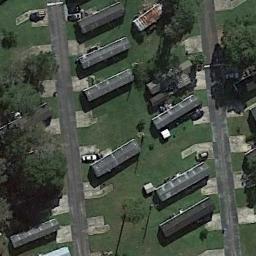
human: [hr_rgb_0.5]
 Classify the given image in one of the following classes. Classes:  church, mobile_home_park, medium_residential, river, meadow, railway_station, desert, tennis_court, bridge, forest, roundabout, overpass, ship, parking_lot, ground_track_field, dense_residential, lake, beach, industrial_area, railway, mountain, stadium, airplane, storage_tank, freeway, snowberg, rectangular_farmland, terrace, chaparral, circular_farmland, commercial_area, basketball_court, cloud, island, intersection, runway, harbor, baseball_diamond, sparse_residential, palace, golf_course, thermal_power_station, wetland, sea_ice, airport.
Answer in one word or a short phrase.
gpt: mobile_home_park